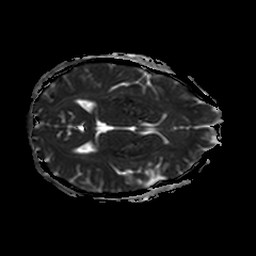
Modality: ADC
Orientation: axial
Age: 44
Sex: female
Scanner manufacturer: philips
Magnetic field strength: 3 T
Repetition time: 3.076 s
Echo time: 0.076 s